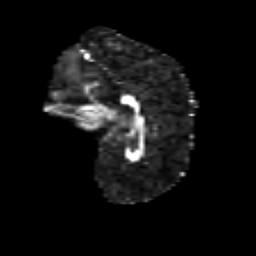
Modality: FA
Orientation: sagittal
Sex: male
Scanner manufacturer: siemens
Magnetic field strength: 3 T
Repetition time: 5 s
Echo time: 0.071 s